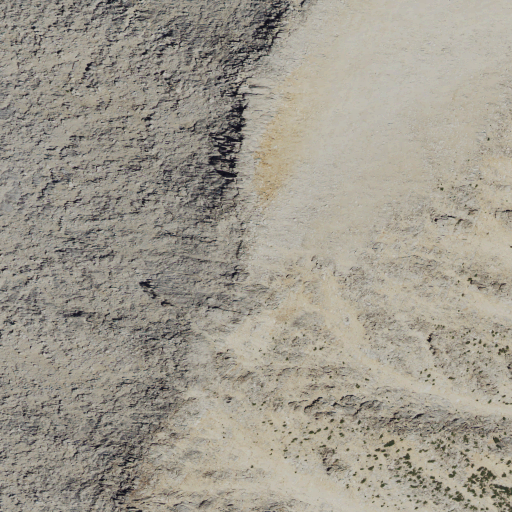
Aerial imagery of mountain in California named Mount Starr containing barren land, shrub, grassland, and snow